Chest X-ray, PA view. Patient: 55 years old, sex F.
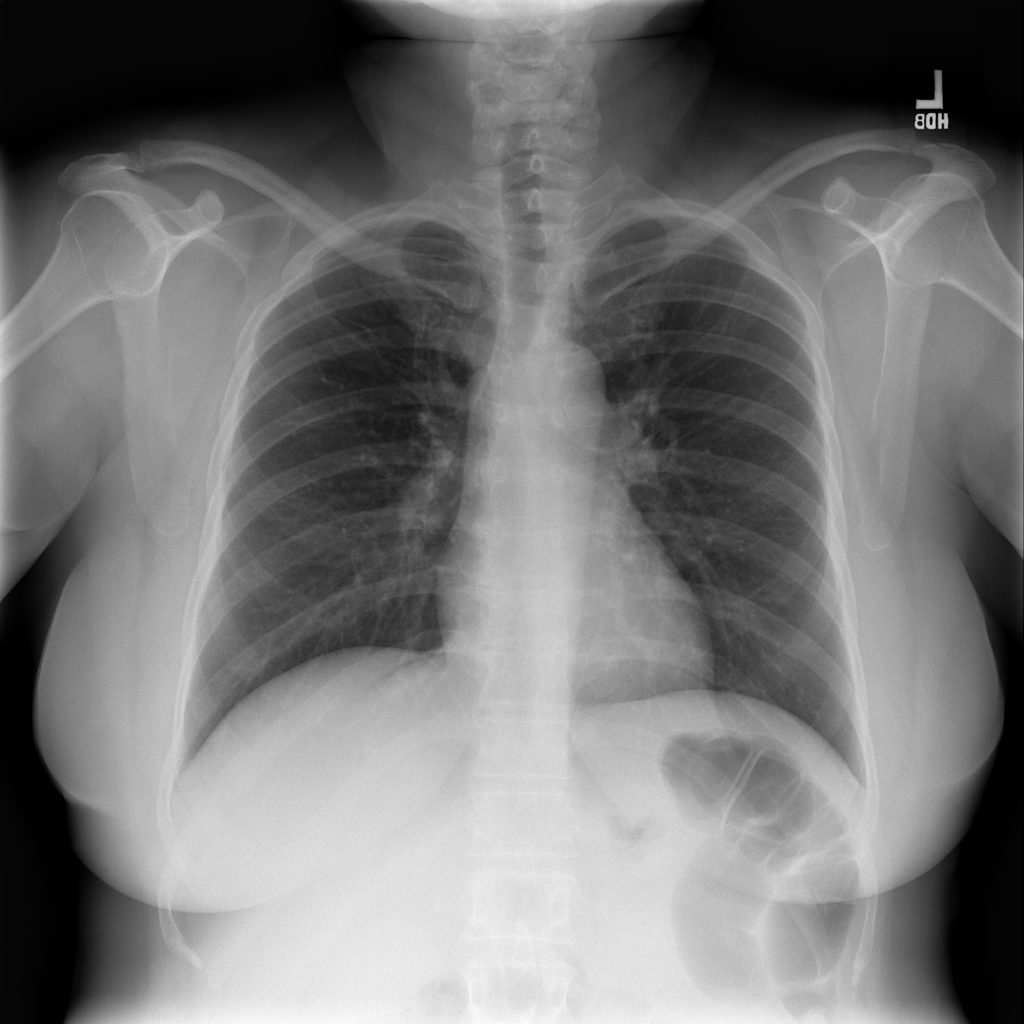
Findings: No Finding